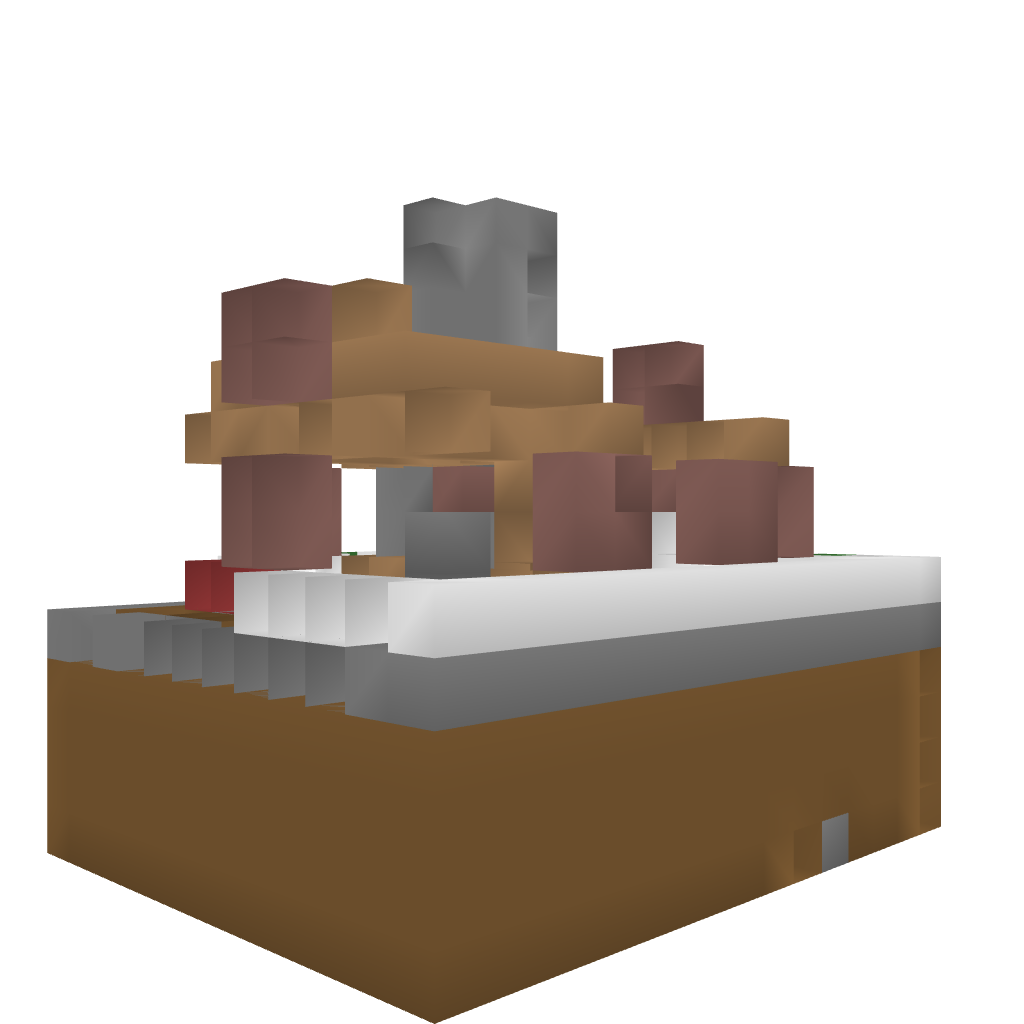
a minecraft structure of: House2 bad low quality